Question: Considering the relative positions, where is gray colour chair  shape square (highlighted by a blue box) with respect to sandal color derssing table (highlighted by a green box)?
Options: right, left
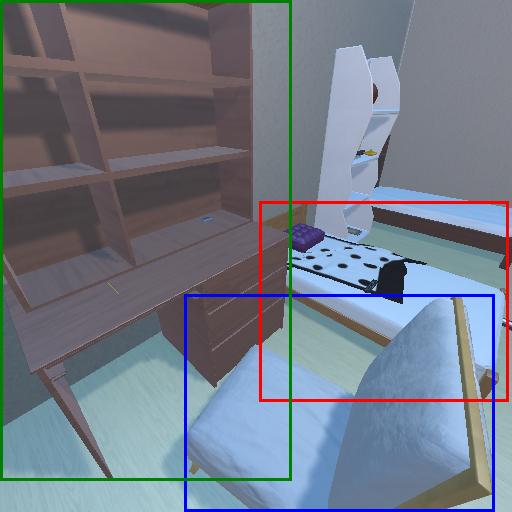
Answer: right